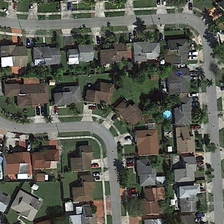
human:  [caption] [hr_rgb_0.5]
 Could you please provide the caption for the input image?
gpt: on both sides of the road neatly arranged are residential buildings .

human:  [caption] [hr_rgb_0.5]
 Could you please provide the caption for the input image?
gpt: many buildings and many green trees are in a dense residential area .

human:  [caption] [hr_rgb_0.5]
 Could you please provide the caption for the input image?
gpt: many buildings and many green trees are in a dense residential area .

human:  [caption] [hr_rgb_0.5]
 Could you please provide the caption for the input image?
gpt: neatly arranged in different colors are residential buildings .

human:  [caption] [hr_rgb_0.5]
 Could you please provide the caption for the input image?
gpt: on both sides of the road neatly arranged are residential buildings .